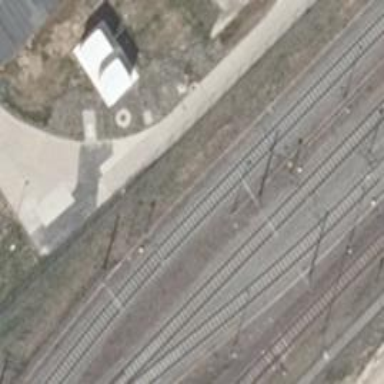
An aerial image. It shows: Railway signal.